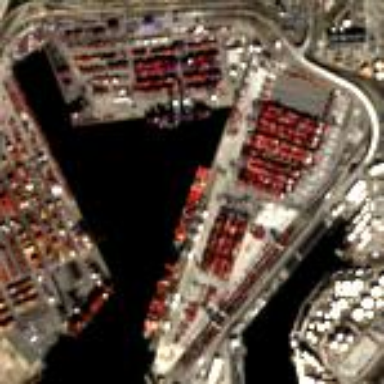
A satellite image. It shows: Industrial terminal.